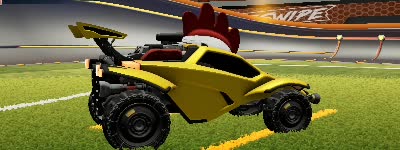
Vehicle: octane